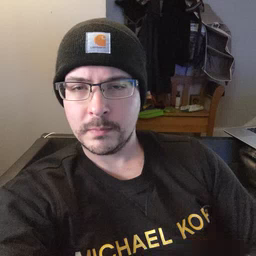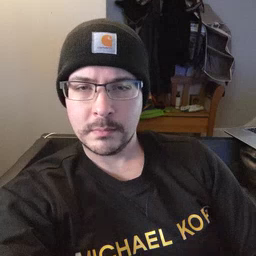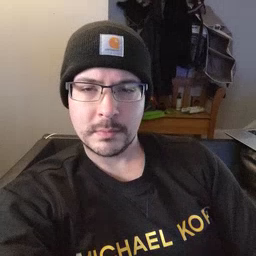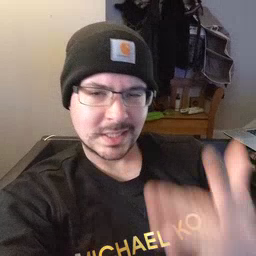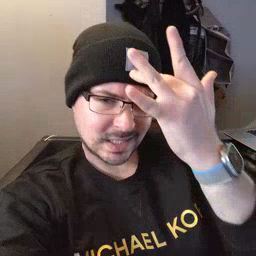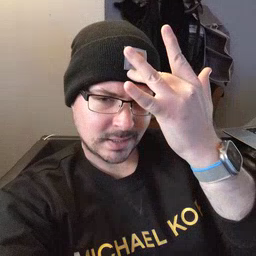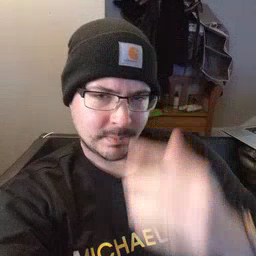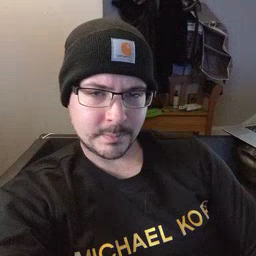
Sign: sick